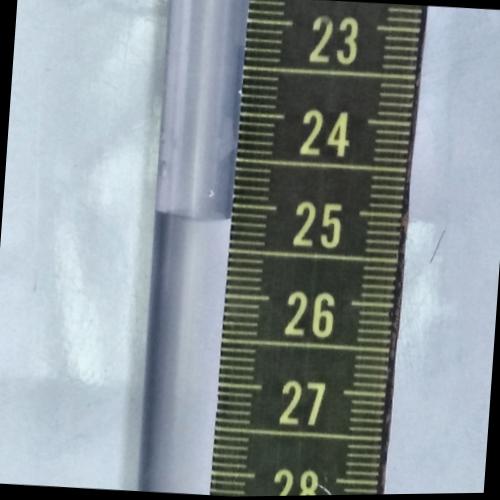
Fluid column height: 25.2 cm